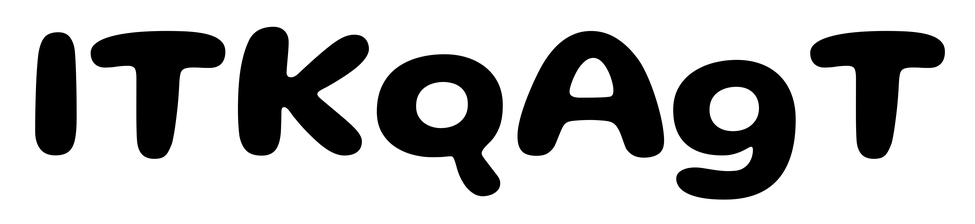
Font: Gluten_SemiBold